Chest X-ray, PA view. Patient: 55 years old, sex F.
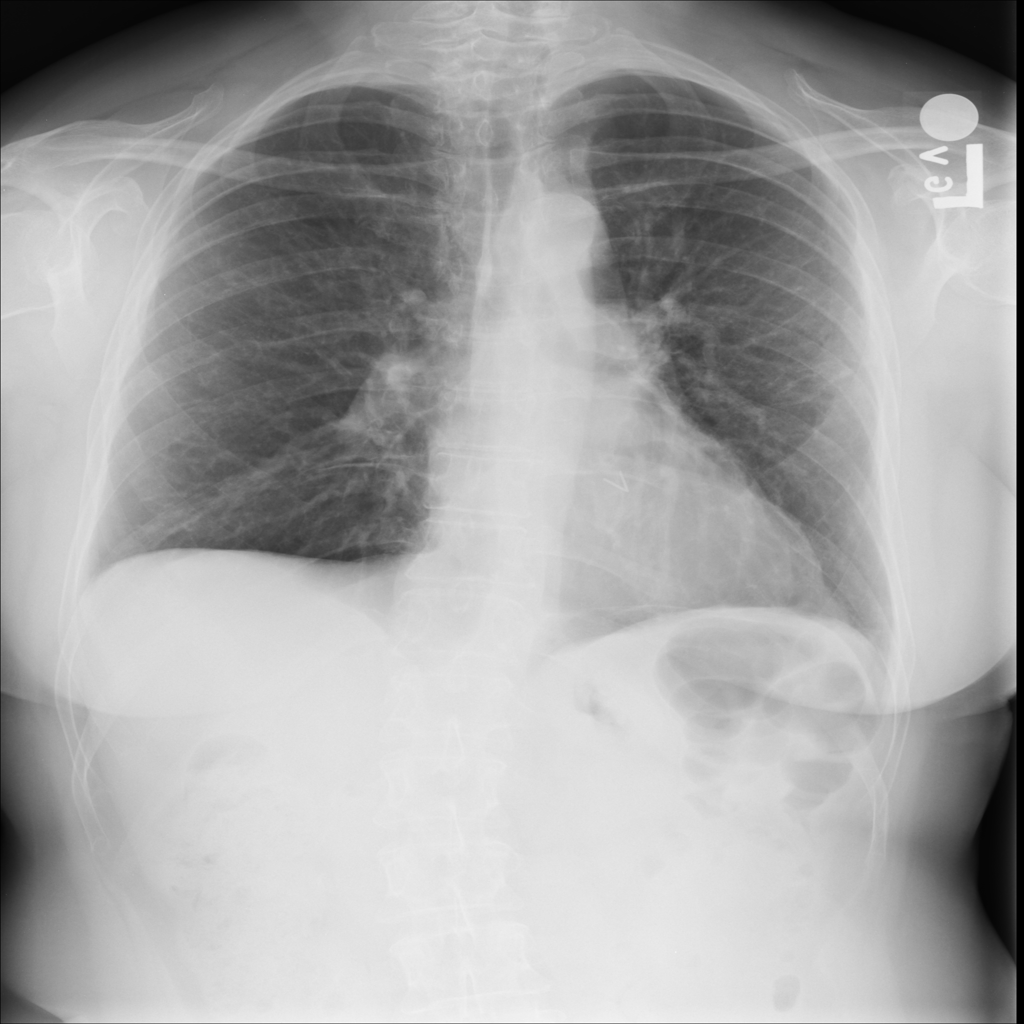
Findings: No Finding